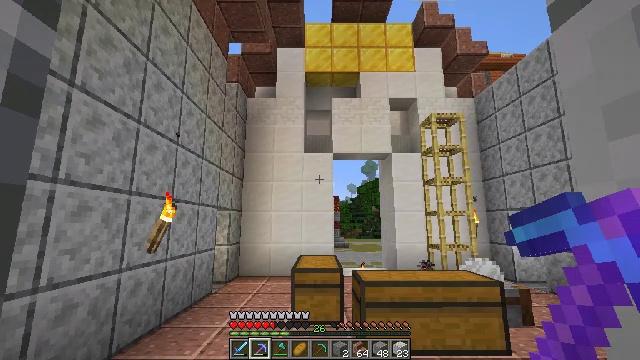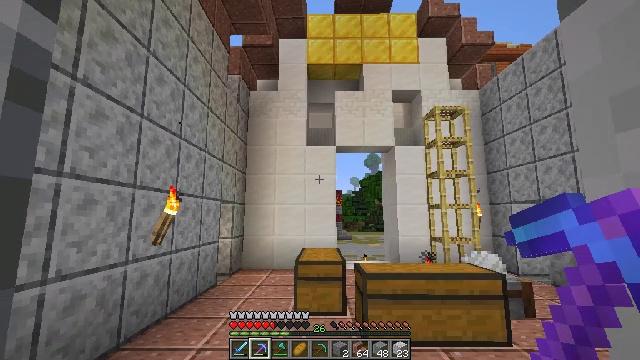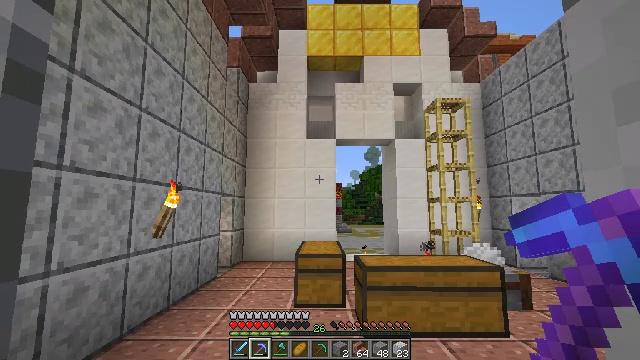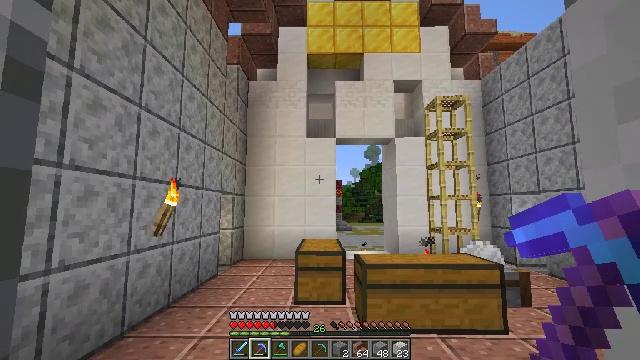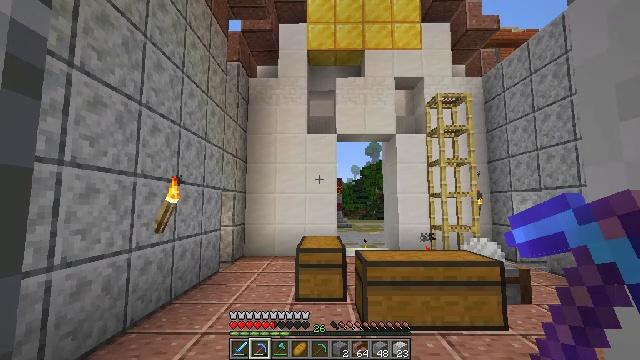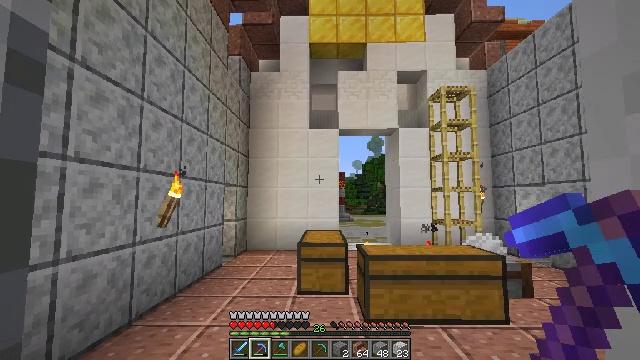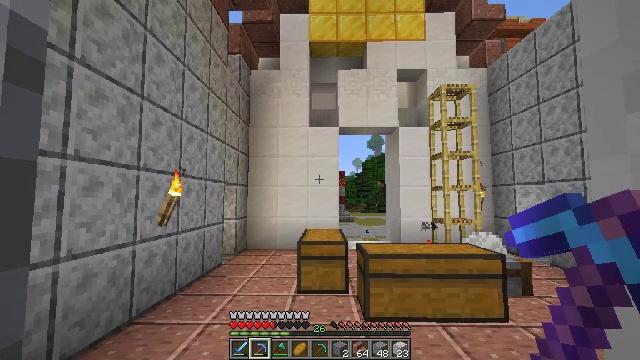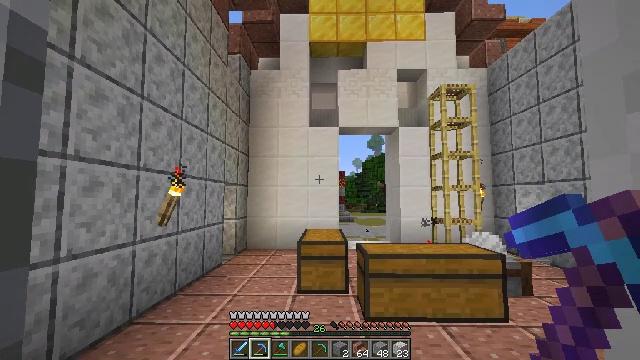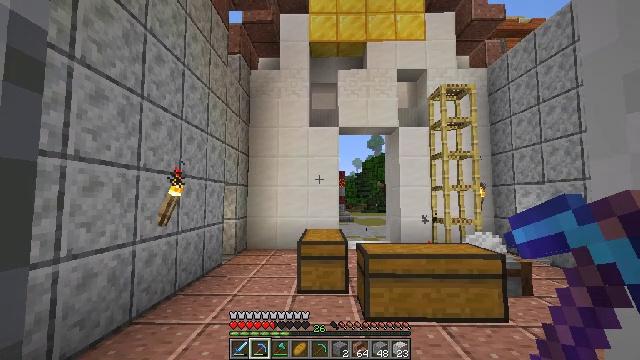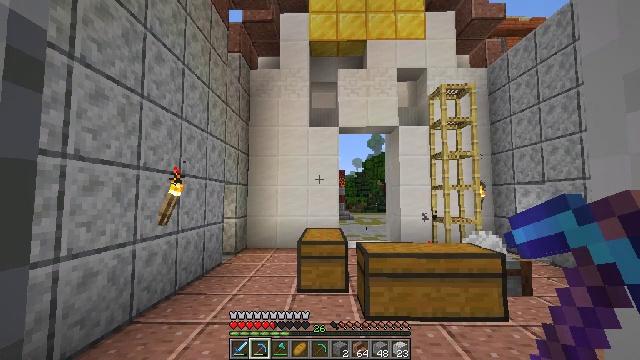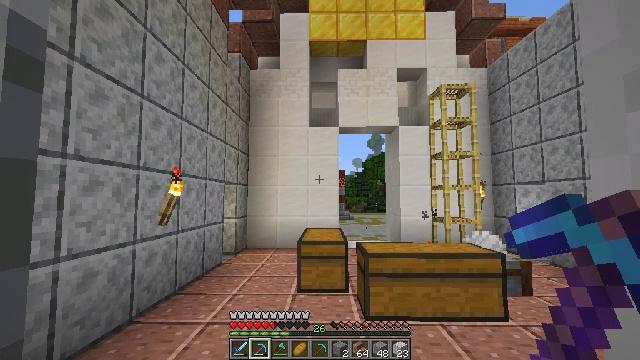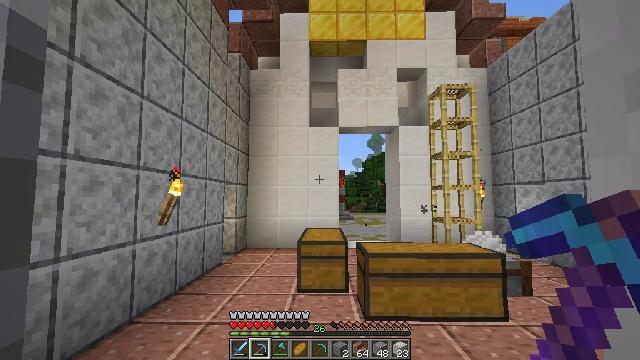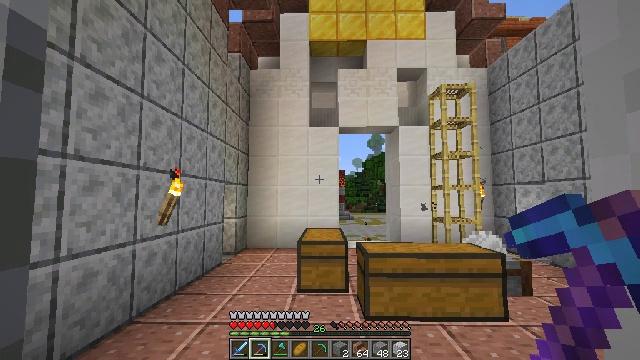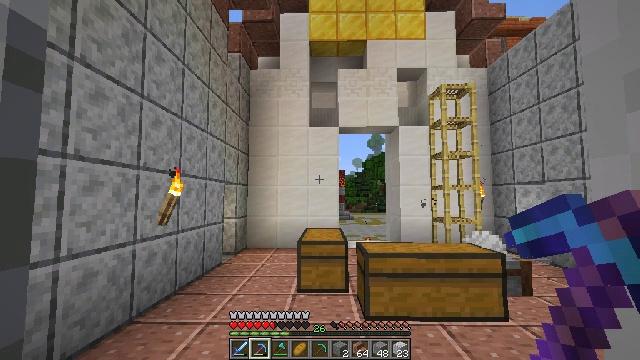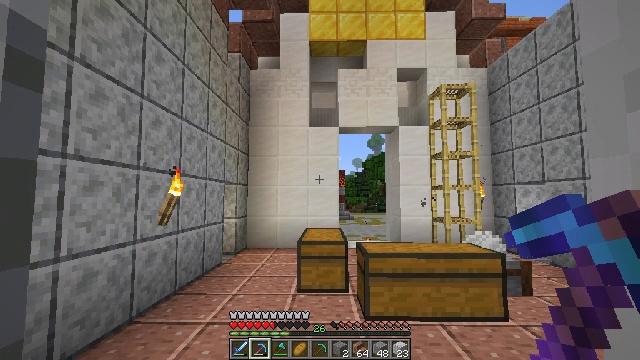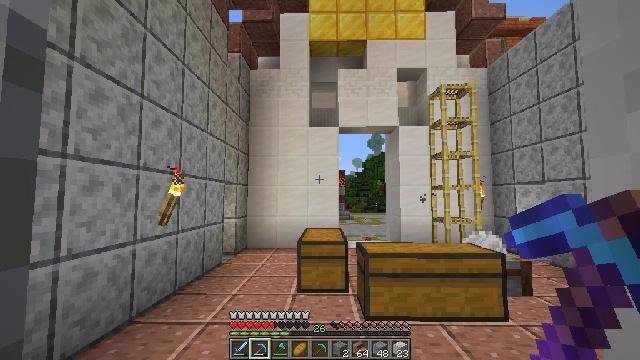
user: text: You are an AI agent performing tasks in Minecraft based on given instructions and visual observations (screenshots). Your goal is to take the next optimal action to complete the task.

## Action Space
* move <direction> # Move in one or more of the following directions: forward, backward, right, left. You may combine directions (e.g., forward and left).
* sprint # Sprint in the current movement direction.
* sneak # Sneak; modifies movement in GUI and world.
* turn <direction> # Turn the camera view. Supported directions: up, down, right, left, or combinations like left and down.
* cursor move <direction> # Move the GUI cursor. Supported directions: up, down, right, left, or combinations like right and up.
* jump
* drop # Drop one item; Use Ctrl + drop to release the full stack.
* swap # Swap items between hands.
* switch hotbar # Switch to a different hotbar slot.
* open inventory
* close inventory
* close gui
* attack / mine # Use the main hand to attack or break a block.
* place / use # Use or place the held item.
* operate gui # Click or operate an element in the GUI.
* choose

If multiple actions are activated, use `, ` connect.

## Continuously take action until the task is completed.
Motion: motion action
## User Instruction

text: Gather polished diorite from a structure.
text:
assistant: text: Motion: turn down
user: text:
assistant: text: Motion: turn down
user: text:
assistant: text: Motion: no_op
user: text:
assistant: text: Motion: no_op
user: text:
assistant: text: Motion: turn down
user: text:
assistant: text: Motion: no_op
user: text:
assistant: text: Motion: no_op
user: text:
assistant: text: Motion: no_op
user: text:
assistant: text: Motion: no_op
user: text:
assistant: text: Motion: no_op
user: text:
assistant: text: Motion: no_op
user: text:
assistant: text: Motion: no_op
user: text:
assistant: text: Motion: no_op
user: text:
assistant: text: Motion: no_op
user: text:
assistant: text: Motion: no_op
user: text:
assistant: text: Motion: no_op
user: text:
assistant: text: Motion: no_op
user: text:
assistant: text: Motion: no_op
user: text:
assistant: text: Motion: no_op
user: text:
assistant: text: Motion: no_op
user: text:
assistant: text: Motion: move forward
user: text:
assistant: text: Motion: move forward
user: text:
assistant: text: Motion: move forward
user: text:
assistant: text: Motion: move forward
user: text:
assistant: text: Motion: no_op
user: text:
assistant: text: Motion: no_op
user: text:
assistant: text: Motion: turn right
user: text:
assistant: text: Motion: turn right and down
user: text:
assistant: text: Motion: turn right and down
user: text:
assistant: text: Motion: turn right and down